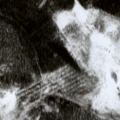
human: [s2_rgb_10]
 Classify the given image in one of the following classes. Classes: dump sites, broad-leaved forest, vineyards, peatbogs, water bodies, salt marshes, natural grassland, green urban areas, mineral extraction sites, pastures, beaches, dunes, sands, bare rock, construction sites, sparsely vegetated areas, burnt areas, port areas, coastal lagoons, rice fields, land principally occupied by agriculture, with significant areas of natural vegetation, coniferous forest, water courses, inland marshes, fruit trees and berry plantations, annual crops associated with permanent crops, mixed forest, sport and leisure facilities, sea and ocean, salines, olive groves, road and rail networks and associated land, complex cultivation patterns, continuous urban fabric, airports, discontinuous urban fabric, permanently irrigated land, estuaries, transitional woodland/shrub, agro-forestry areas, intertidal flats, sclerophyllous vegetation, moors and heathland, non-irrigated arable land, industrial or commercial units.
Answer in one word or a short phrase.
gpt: coniferous forest, mixed forest, peatbogs